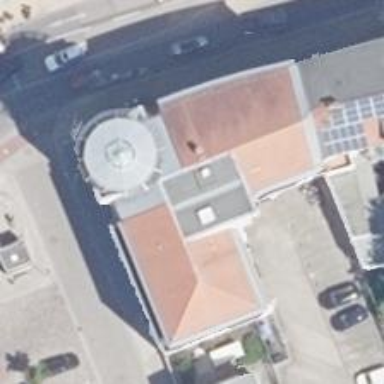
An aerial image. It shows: Bank.